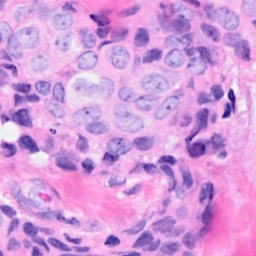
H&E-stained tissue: Breast